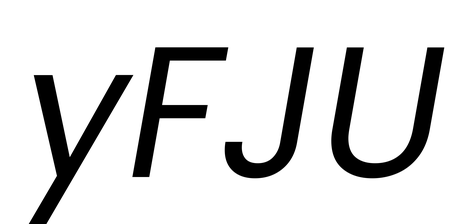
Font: Poppins-Italic